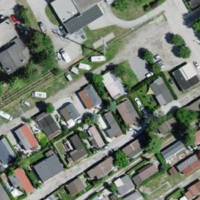
EUNIS habitat code: 54
Species observed at this site:
Hippocrepis emerus